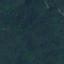
Land use / land cover: Forest